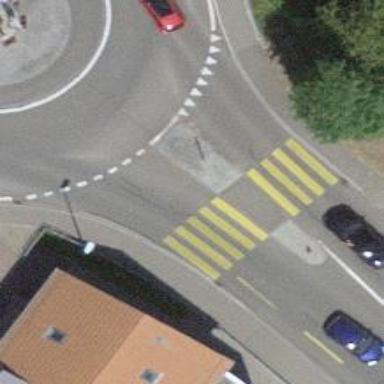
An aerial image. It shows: Asphalt footway with marked crossing.